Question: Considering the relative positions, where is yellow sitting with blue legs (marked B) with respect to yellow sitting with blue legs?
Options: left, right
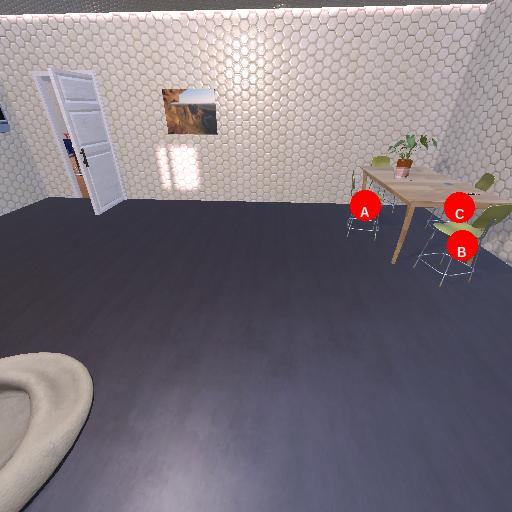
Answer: left